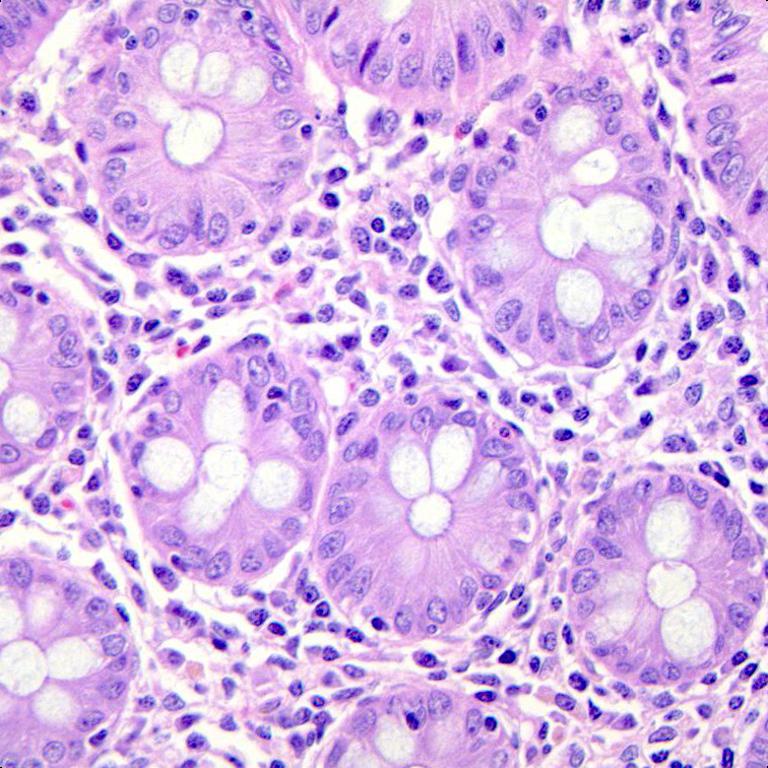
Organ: colon
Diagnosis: benign